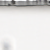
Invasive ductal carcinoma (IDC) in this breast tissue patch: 0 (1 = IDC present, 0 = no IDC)